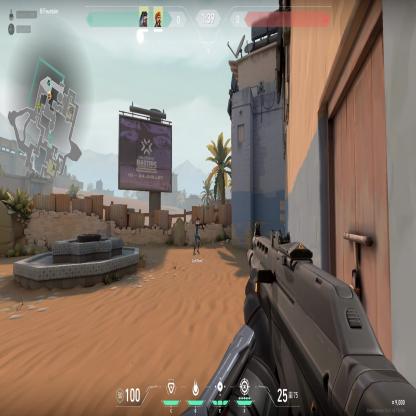
Label: teammate